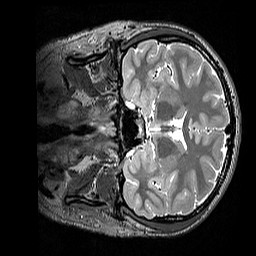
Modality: T2w
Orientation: coronal
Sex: male
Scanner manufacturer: siemens
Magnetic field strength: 3 T
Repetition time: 3.2 s
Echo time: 0.409 s